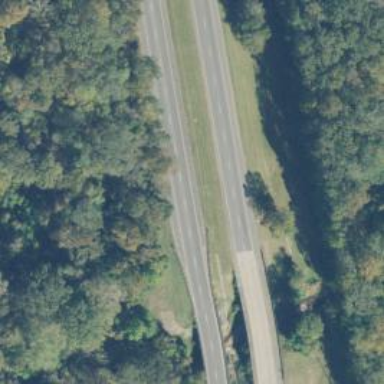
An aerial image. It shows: Bridge over trunk highway with expressway.